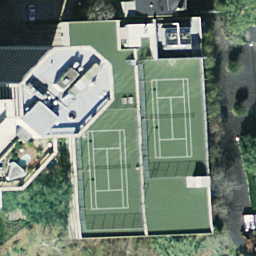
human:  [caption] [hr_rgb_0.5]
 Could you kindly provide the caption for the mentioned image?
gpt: There are two tennis courts on the green ground and surrounded by some buildings .

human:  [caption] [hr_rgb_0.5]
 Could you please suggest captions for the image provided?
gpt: Two tennis courts on the green ground with some buildings surrounded .

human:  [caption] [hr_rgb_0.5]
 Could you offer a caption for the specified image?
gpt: There are two tennis courts on the green ground surrounded by some buildings .

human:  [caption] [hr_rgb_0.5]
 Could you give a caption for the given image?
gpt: Two tennis courts are surrounded by some buildings .

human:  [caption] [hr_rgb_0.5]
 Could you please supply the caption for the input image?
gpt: There are two tennis courts on the green ground and surrounded by some buildings and plants .